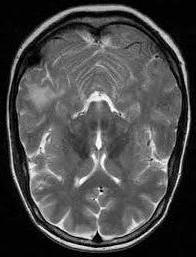
Label: notumor